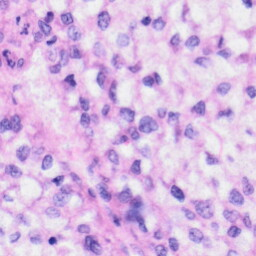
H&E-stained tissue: Liver